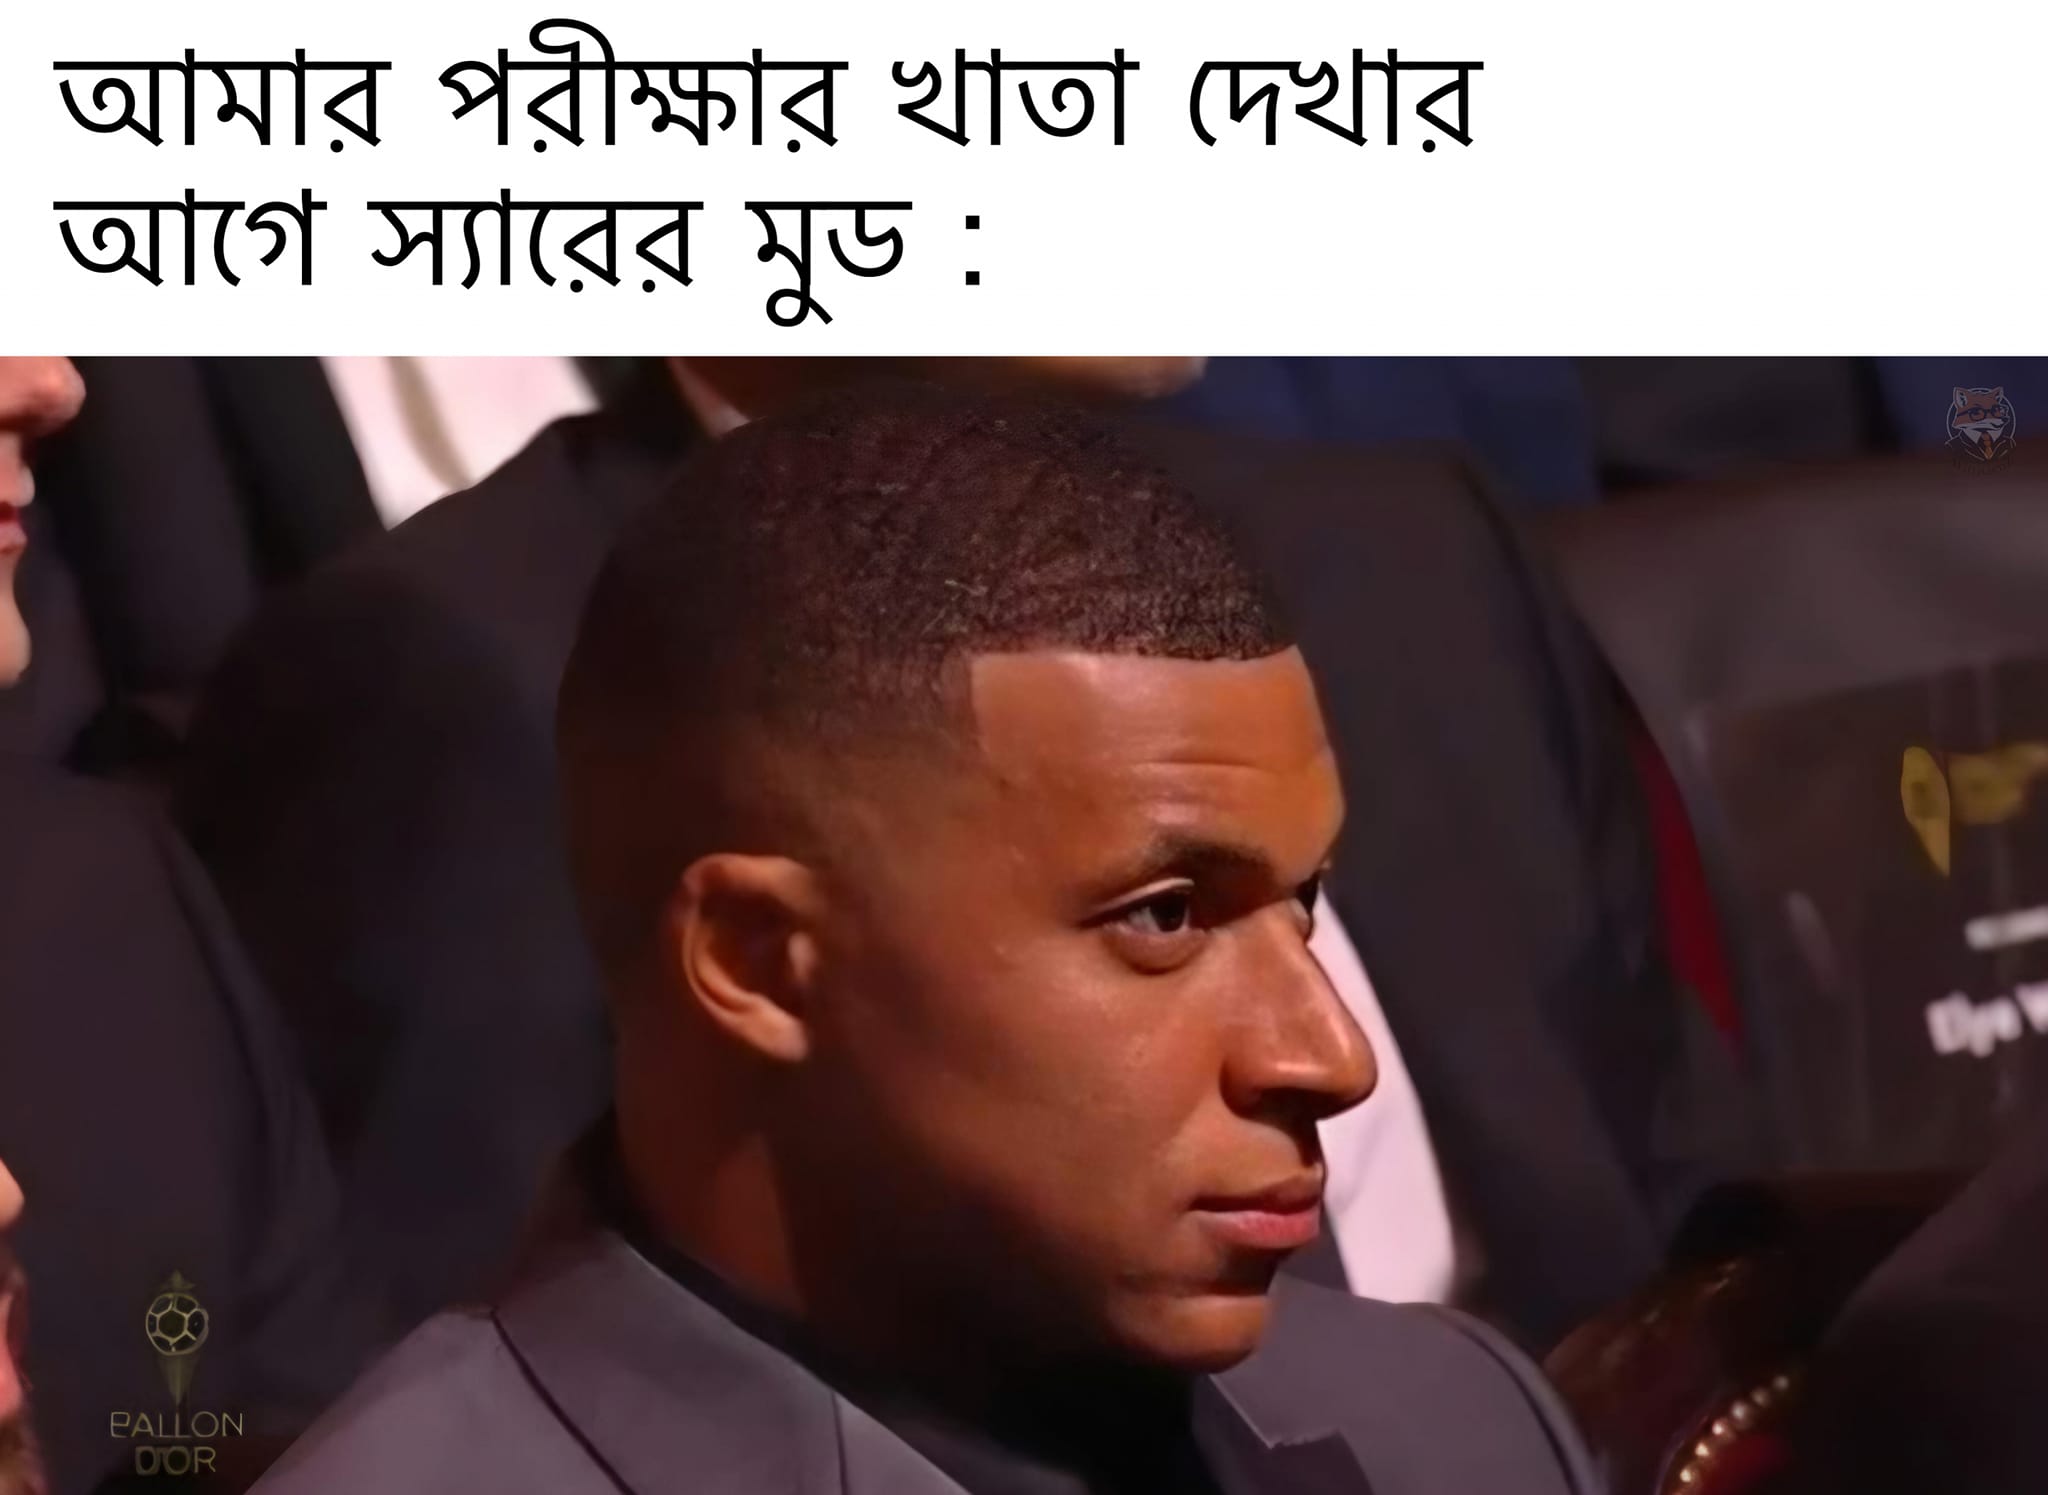
Text: আমার পরীক্ষার খাতা দেখার আগে স্যারের মুড
Label: Non Hate